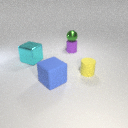
small yellow rubber cylinder in front of small purple rubber cylinder